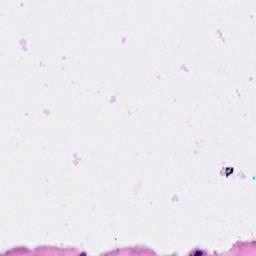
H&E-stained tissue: Breast